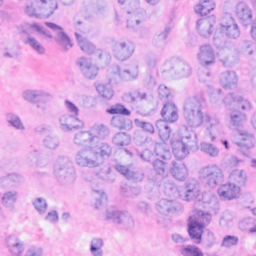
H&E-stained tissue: Breast